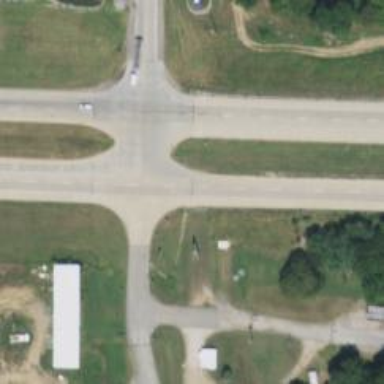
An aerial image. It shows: Road with stop sign.